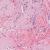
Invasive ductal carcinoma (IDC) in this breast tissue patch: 1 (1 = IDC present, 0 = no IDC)